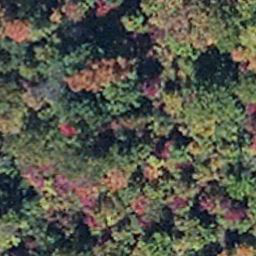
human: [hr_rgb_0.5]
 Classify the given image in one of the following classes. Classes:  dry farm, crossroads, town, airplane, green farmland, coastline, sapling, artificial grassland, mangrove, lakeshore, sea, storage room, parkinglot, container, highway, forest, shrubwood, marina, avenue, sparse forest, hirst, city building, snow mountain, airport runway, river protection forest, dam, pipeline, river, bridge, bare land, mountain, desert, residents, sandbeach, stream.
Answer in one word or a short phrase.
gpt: mangrove